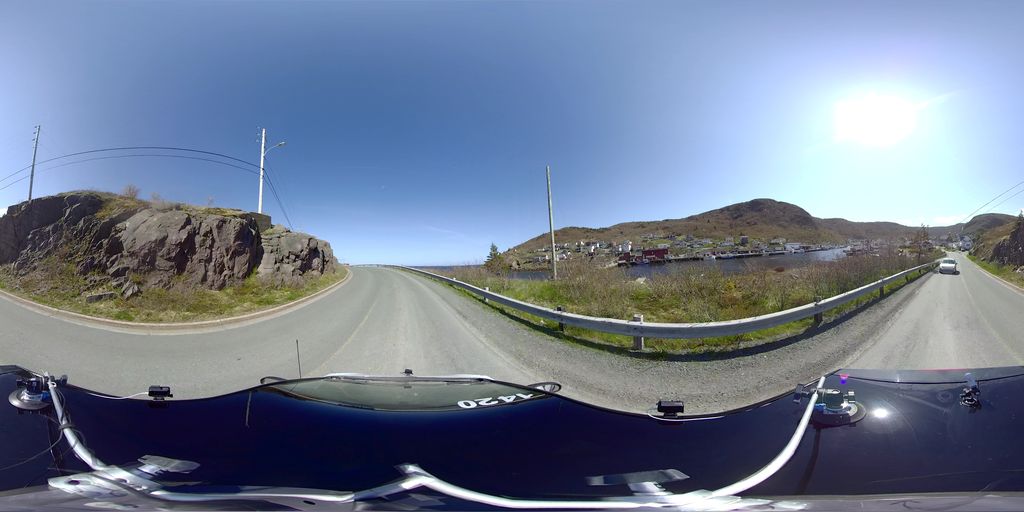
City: st_johns